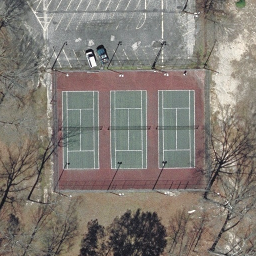
Label: tennis court